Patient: sex M, age 57
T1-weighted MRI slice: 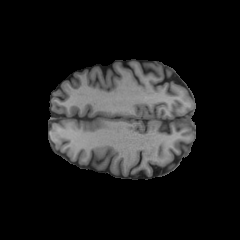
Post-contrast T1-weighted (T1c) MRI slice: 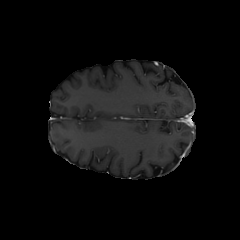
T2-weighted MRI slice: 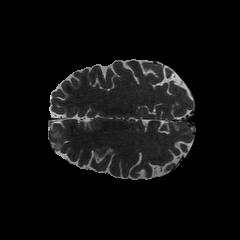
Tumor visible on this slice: yes
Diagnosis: Oligodendroglioma, IDH-mutant, 1p/19q-codeleted
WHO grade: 2